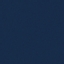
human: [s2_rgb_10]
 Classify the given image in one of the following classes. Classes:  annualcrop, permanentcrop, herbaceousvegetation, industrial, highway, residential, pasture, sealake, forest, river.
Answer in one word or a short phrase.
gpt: SeaLake